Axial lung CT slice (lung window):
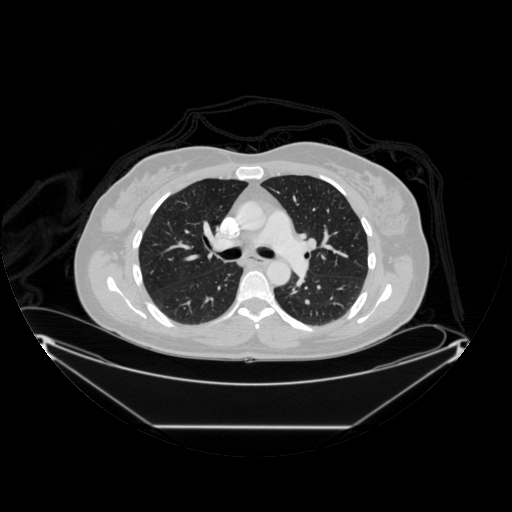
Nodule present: no